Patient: sex F, age 62
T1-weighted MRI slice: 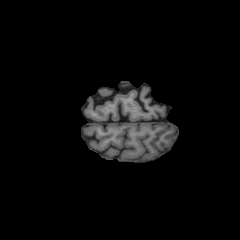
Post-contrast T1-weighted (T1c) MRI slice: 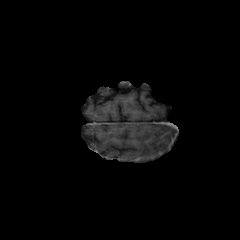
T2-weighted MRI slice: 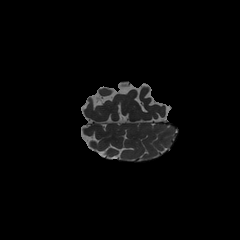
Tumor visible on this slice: no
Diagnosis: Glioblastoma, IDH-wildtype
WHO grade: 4